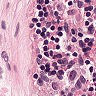
Metastatic tissue present: no